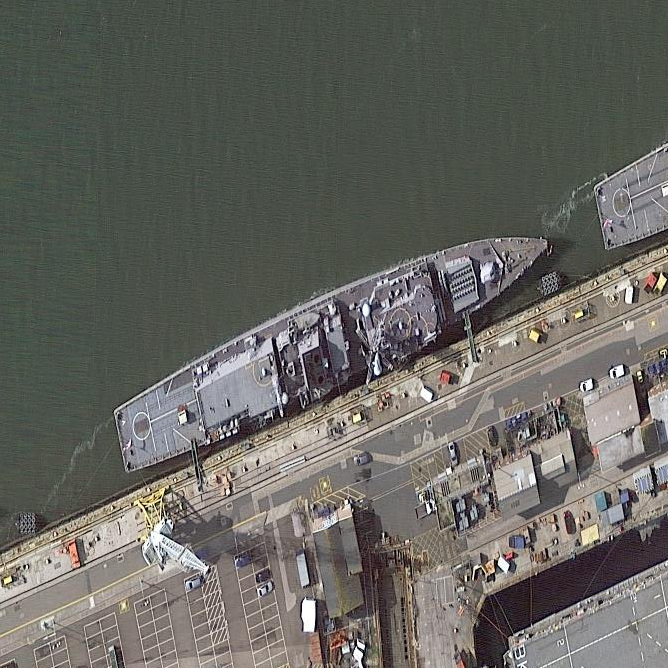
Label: Type_45_destroyer